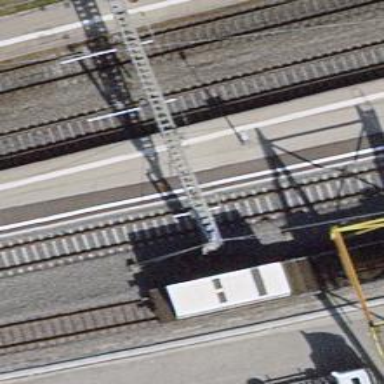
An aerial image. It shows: Railway siding for service.